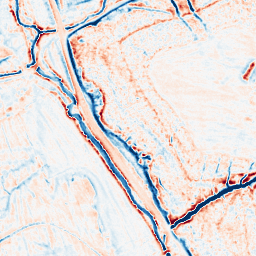
Category: edge_preserving
Decomposition family: anisotropic_diffusion
Decomposition parameters: iterations: 20
kappa: 100
gamma: 0.15
Upsampling method: linear_exact
Upsampling parameters: scale: 2
Upsampling scale: 2